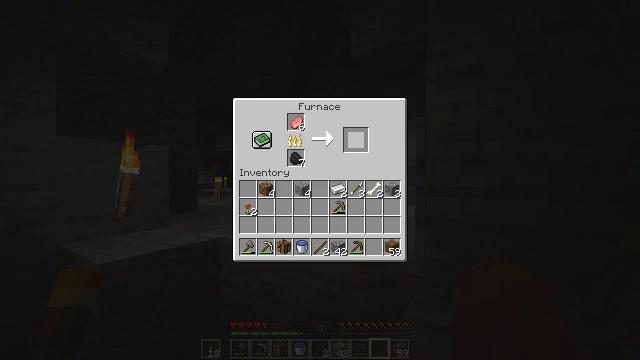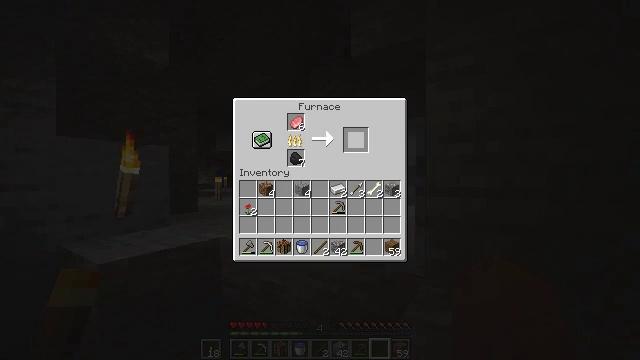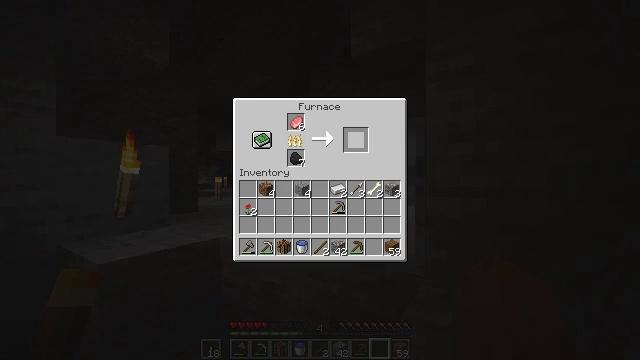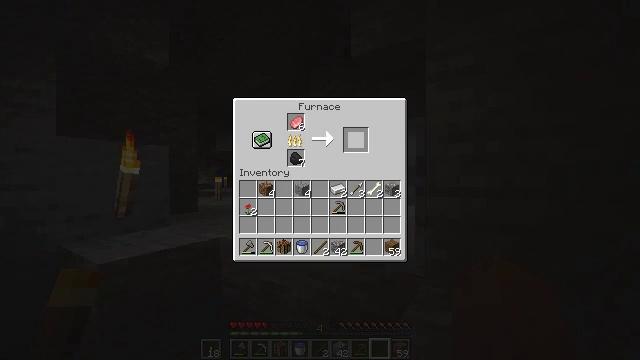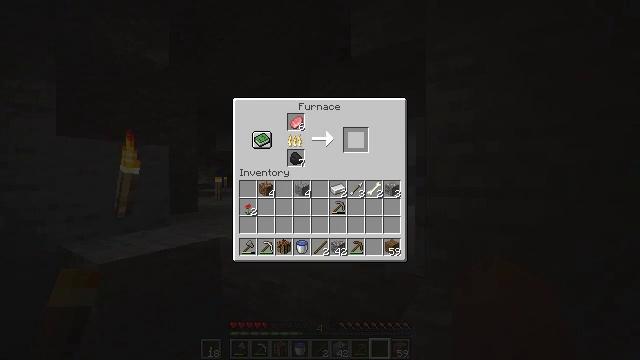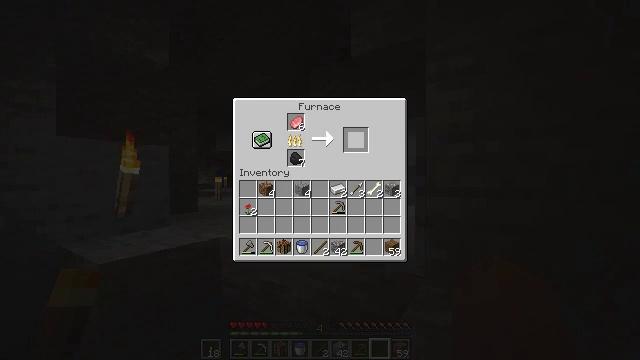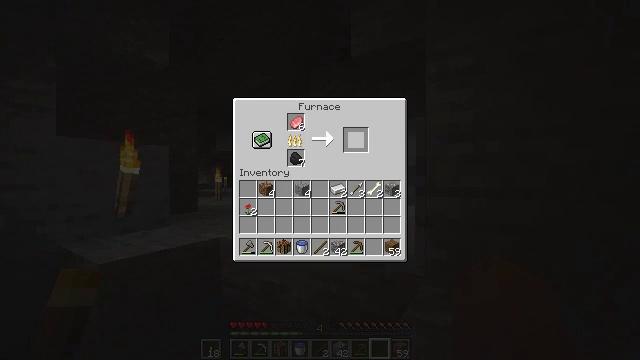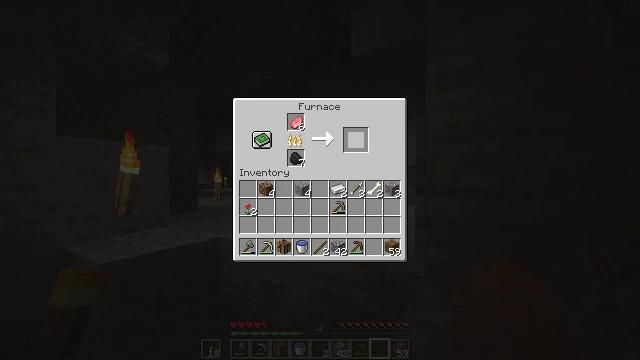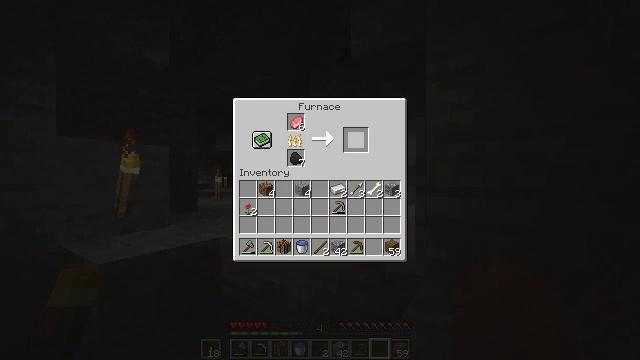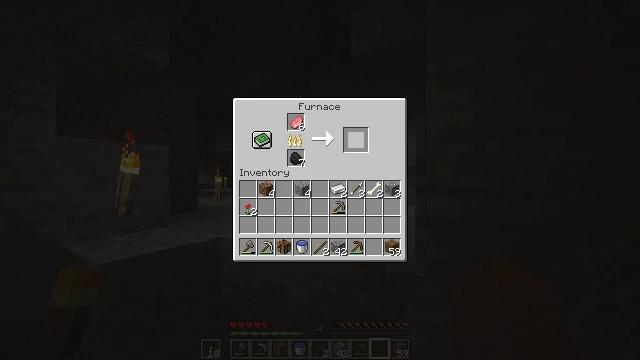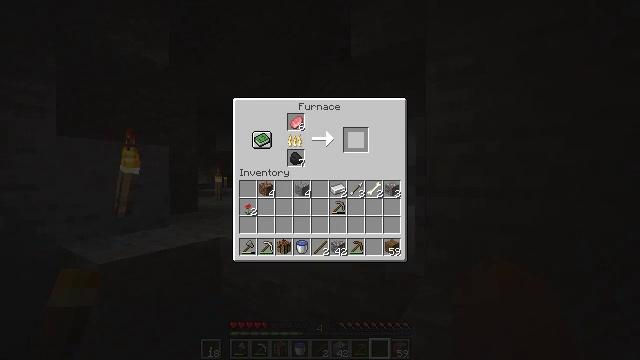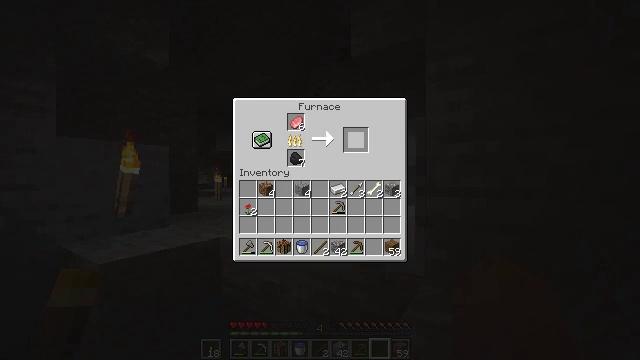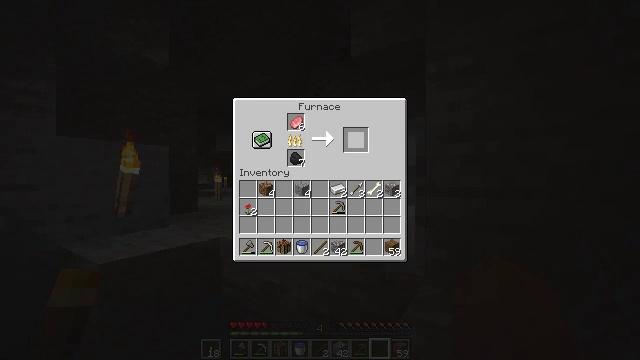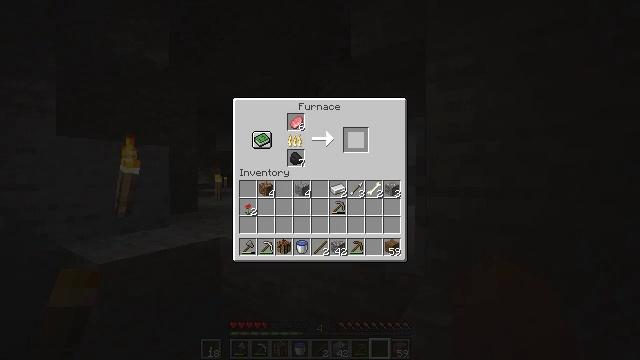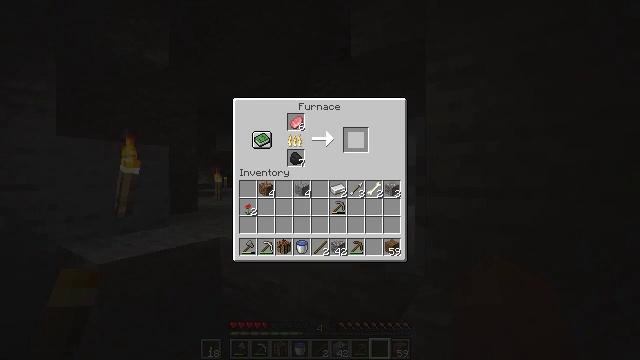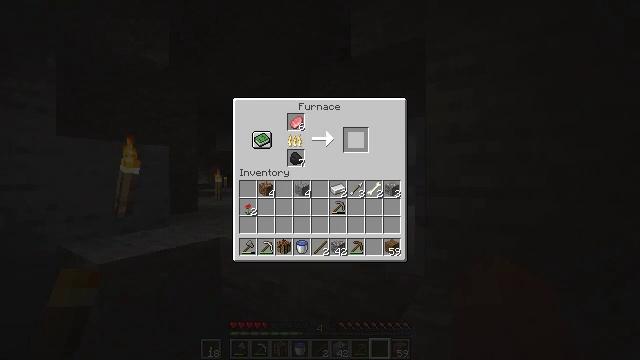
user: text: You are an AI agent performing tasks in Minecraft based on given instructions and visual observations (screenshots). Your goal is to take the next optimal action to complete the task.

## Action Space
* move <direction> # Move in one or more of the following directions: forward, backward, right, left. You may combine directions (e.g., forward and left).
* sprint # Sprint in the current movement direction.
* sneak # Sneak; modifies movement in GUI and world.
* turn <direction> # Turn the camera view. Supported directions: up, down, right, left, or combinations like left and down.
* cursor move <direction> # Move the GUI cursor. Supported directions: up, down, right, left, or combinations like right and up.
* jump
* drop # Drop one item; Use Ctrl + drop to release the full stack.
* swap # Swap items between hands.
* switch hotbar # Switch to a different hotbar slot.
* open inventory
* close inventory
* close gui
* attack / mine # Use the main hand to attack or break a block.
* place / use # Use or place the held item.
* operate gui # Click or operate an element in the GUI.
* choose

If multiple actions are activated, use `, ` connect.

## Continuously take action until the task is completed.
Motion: motion action
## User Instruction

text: Interact with the furnace to craft a cooked porkchop.
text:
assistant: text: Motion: sneak
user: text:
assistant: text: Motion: sneak
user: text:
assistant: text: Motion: sneak
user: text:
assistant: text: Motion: sneak
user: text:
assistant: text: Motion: sneak
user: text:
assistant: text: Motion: sneak
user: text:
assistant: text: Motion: sneak
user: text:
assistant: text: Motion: sneak
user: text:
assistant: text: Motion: sneak
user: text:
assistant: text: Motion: sneak
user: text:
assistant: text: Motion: sneak
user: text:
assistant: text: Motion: sneak
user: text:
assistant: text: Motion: sneak
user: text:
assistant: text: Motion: sneak
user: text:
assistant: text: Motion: sneak
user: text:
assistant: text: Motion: sneak
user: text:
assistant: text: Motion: sneak
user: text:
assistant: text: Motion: sneak
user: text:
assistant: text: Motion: sneak
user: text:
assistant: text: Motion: sneak
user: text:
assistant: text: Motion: sneak
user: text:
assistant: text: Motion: sneak
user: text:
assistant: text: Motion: sneak
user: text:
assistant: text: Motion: sneak
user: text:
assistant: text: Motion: sneak
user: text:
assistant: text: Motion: sneak
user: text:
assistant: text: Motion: sneak
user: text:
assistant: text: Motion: sneak
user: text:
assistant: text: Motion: sneak
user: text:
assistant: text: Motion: sneak, operate gui